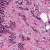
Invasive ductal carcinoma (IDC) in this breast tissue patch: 0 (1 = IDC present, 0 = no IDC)